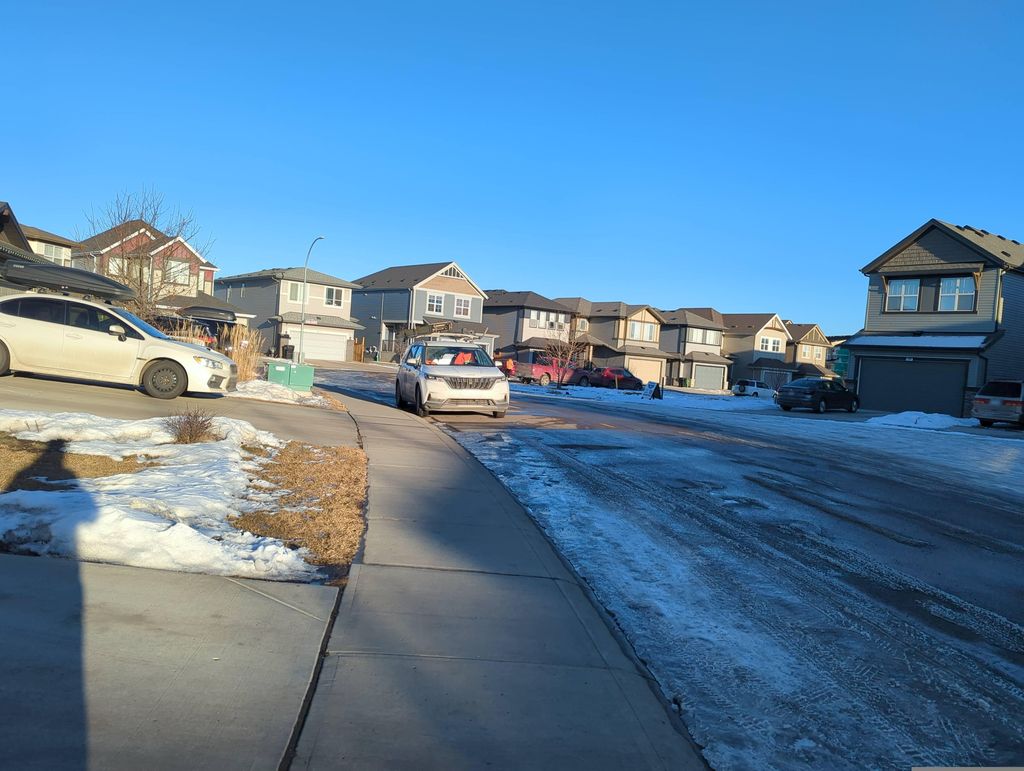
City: edmonton